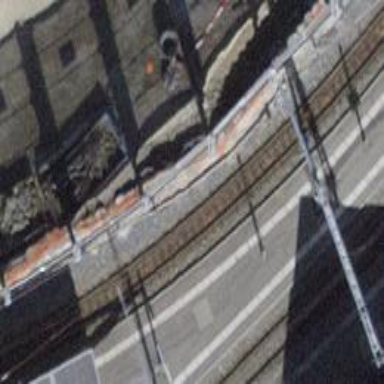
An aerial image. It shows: Abandoned railway.